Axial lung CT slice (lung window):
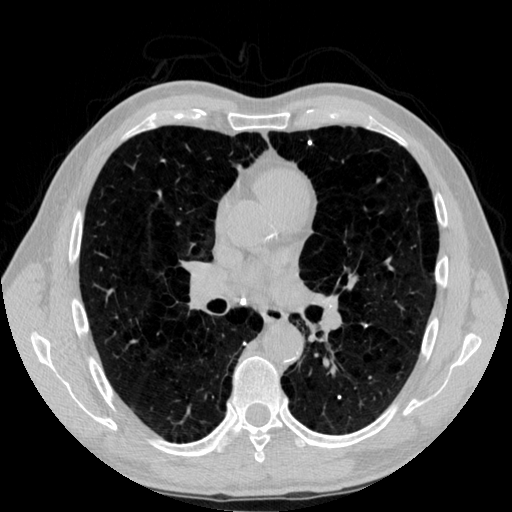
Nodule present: no